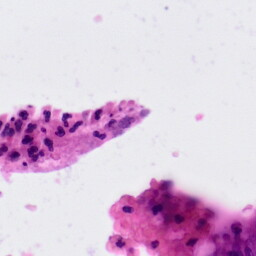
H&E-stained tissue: Colon